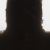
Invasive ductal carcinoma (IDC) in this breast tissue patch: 0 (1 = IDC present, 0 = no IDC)